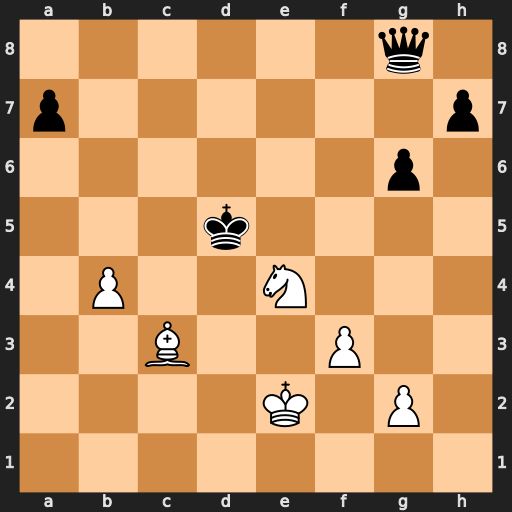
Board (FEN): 6q1/p6p/6p1/3k4/1P2N3/2B2P2/4K1P1/8
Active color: w
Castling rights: -
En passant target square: -
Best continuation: Nf6+ Kc4 Nxg8